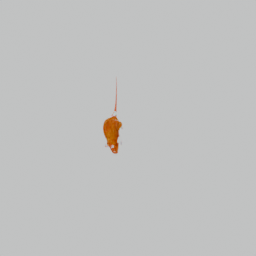
Label: animals